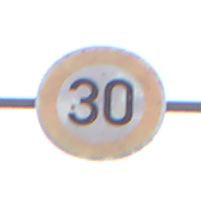
Verkehrszeichen: Geschwindigkeit30
Umgebung: Outdoor, RoadRail
Tageszeit: Midday
Wetter: Overcast
Licht: Natural
Jahreszeit: NotSpecified
Kontrast: LowContrast